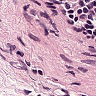
Metastatic tissue present: no